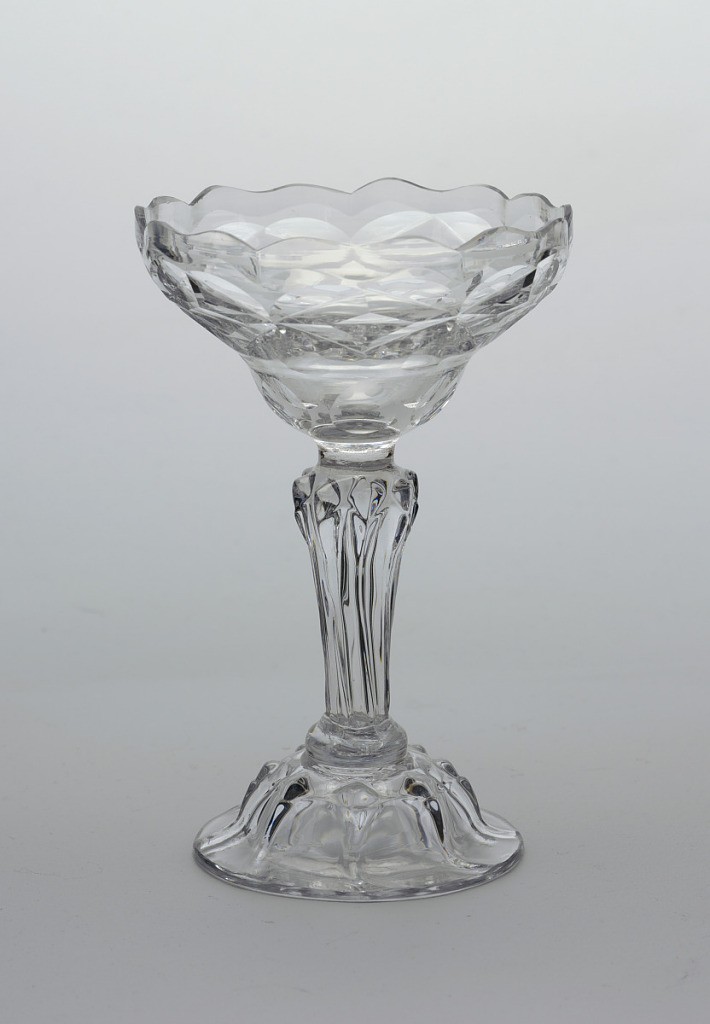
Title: Sweetmeat Glass
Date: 1750–75
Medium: Glass
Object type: glass
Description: Ogee bowl, wide scalloped rim, cut in geometric pattern with row of printies at bottom; molded stem, ribbed and shouldered; domed base flared at the bottom with molded shouldered ribs; pontil mark bottom.